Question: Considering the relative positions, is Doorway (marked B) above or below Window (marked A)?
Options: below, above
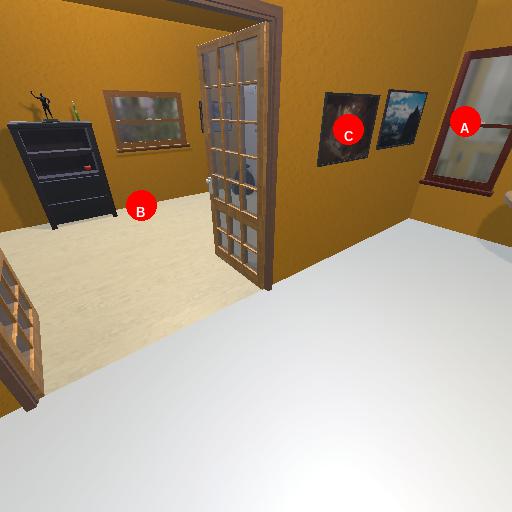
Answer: below